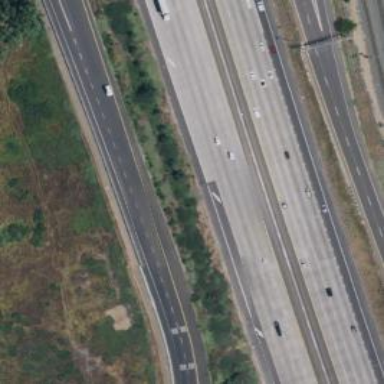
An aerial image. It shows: View of motorway.